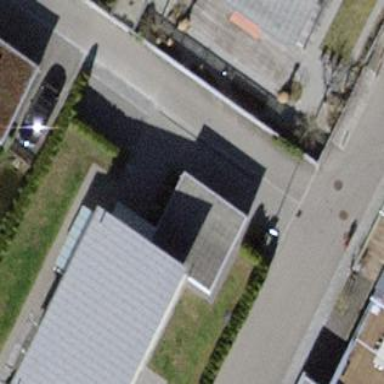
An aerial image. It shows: Garage.